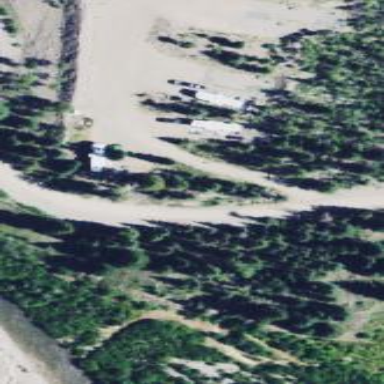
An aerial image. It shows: Caravan site with sanitary dump station available.